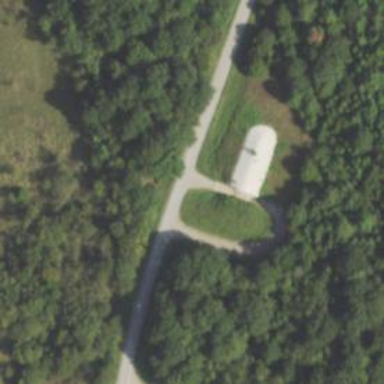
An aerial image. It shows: Military bunker.